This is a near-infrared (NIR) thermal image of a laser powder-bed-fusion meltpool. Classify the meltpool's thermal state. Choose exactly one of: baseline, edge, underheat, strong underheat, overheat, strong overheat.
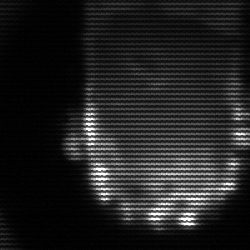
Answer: baseline